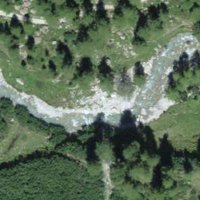
EUNIS habitat code: 31
Species observed at this site:
Cupido minimus
Pyrgus malvoides
Cyaniris semiargus
Agriades glandon